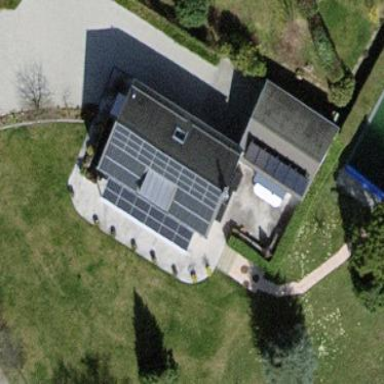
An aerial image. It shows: Solar power generator using photovoltaic panels.